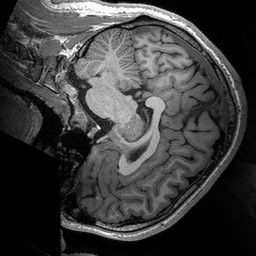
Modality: T1w
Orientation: sagittal
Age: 25
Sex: male
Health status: healthy
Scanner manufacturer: siemens
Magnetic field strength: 3 T
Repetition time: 2.53 s
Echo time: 0.00288 s